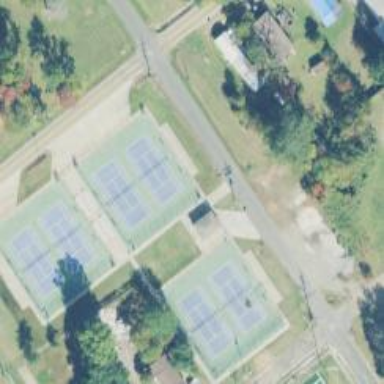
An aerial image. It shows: Tennis court on the leisure land pitch.